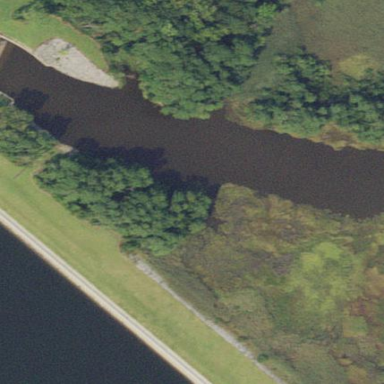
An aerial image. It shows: Dam across waterway.